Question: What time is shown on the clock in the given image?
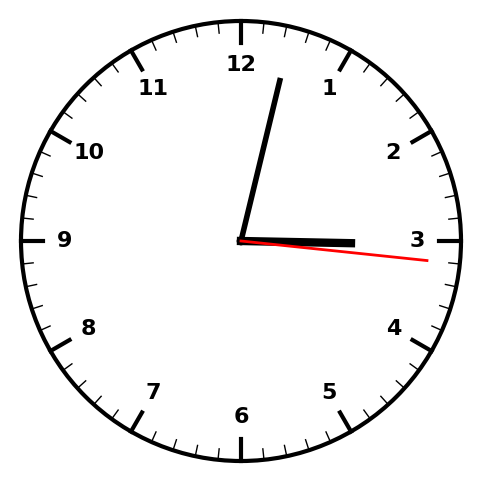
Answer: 03:02:16